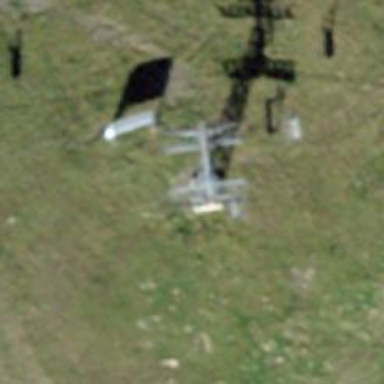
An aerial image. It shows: Pylon for aerialway.